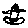
Label: bird